Question: I have created a C# dll and registerd as Com object. (Used ProgID, Set Comvisible True and Sign the assembly using Strong name).
I am trying to call c# method using the below vbscript code
'''
Option Explicit
Dim testwfhandler
Set testwfhandler= CreateObject("CoreComponentWorkflow.WorkflowHandler")
If Not testwfhandler Is Nothing Then
Call testwfhandler.test()
End If
Set testwfhandler= Nothing
'''
am i missing anything? or am doing anything wrong?
The below is the registry informaton of my registered dll.

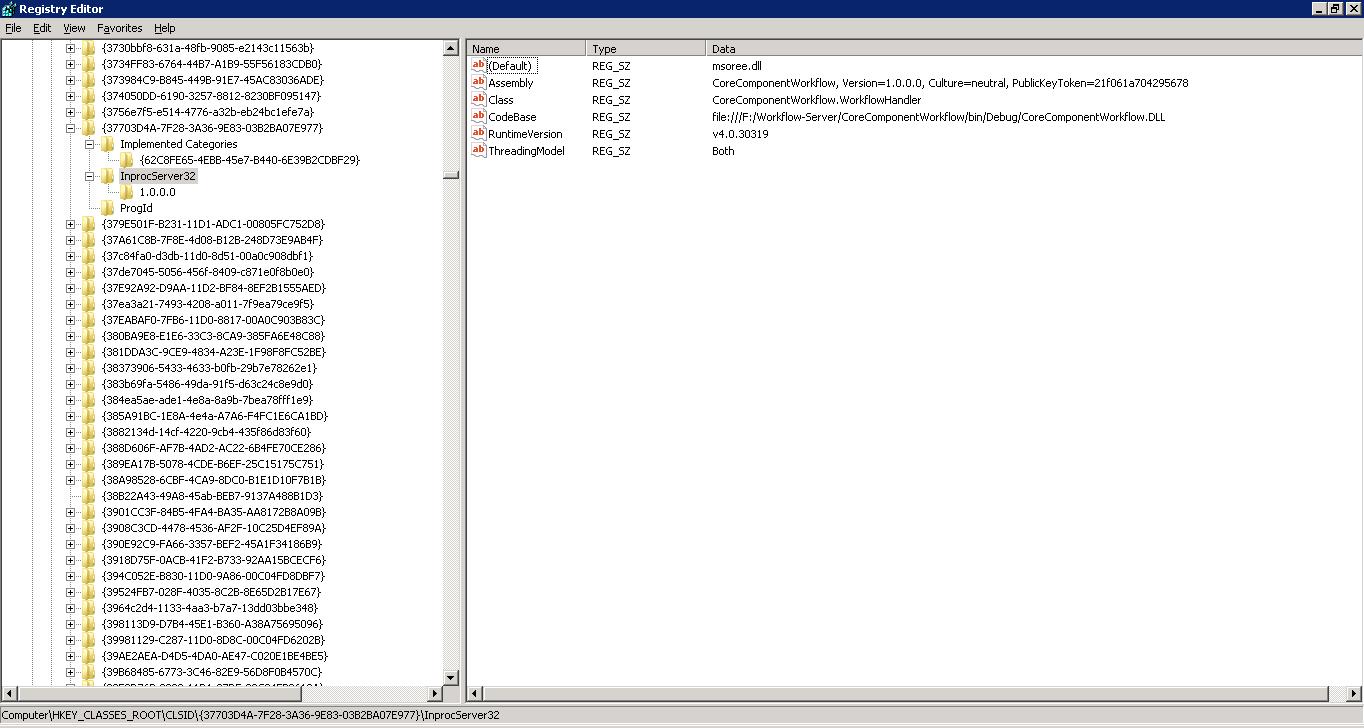
Answer: Make sure you have set ComVisible to True for the C# assembly
Register the assembly using:
'''
regasm /codebase YourAssembly.dll
'''
Then call it as you have above.